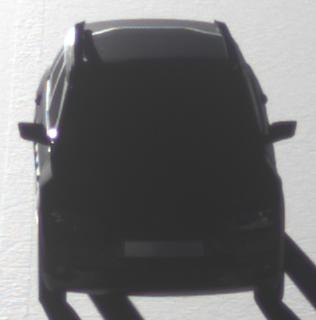
Make: Citroen
Model: C4 Cactus PureTech 75
Detailed model: C4 Cactus
Model produced from: 2014/09
Model produced until: 2015/03
Doors: 5
Color: black
Road condition: dry road
Daytime: sunrise or sunset
Contrast: high contrast